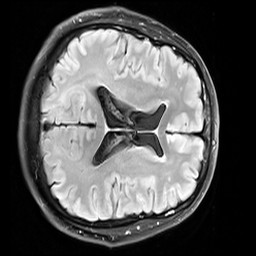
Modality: FLAIR
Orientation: axial
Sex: male
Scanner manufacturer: siemens
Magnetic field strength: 3 T
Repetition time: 10 s
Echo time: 0.09 s